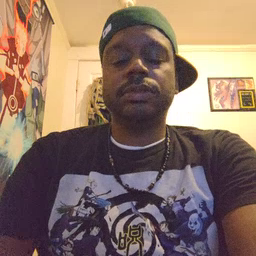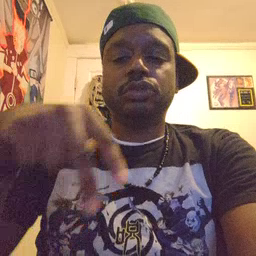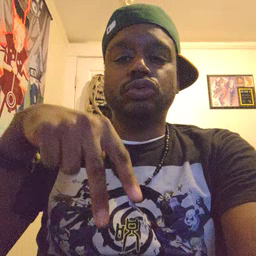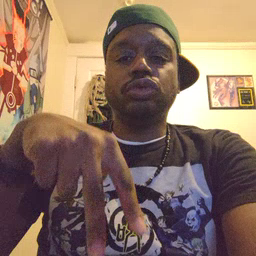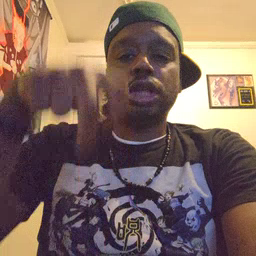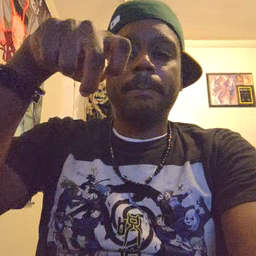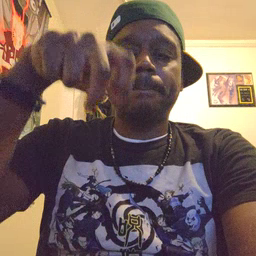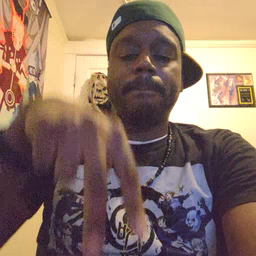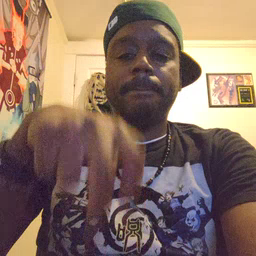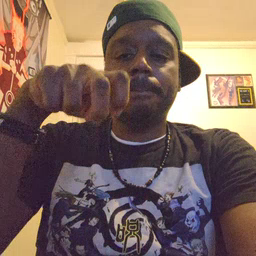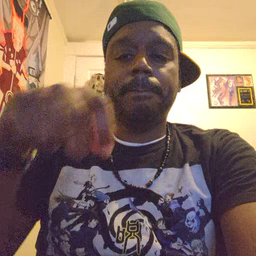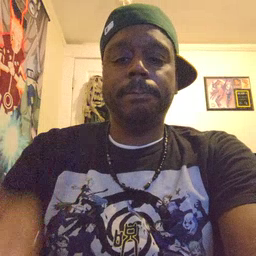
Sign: jump